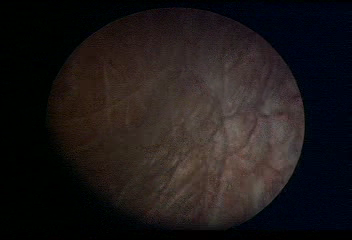
Modality: WLC
Class: Normal mucosa
Bladder cancer association: No